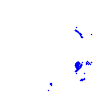
Particle: electron